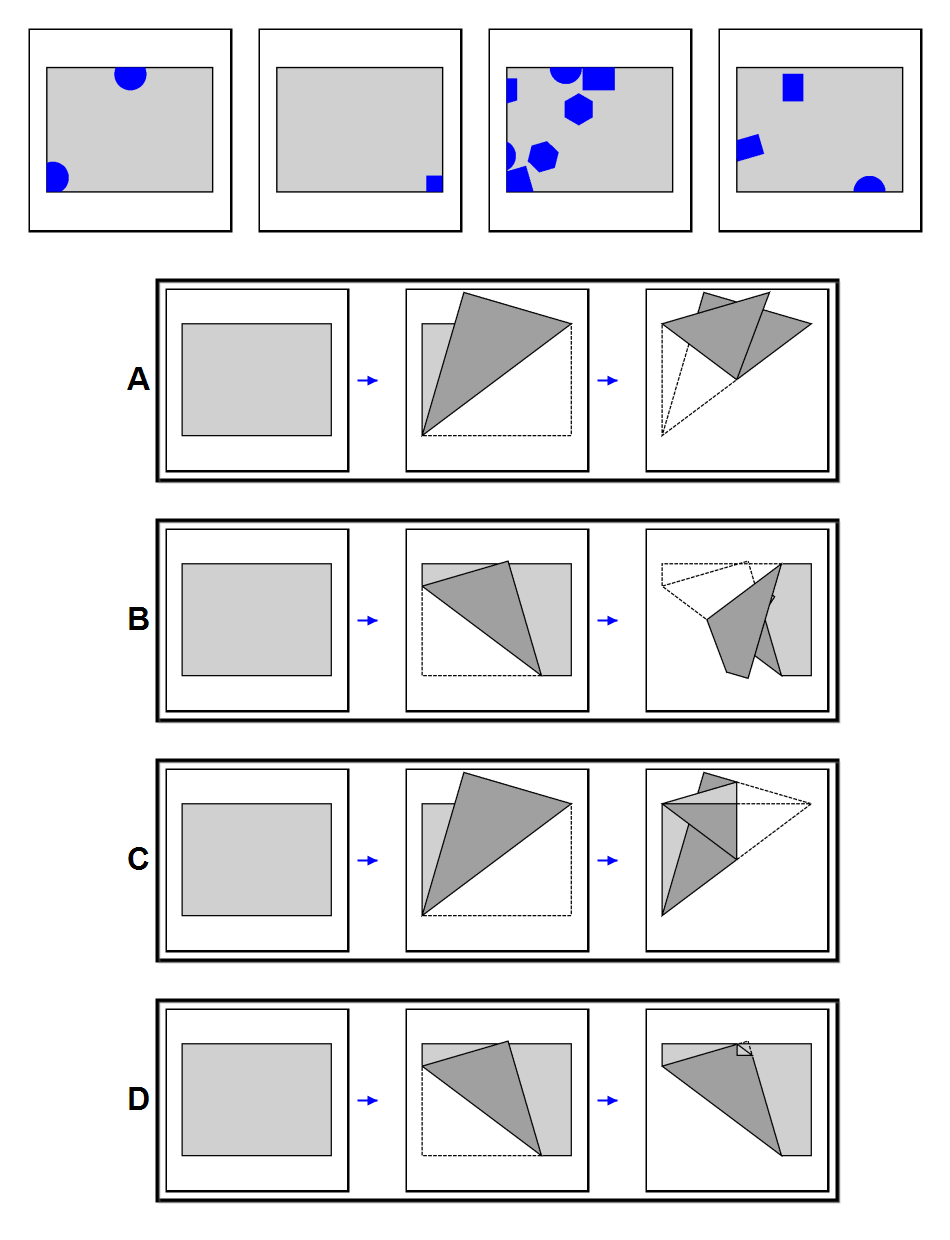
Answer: D